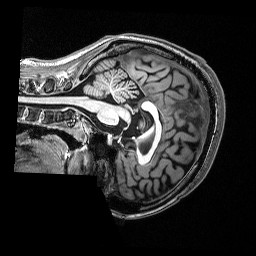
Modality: T1w
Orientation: sagittal
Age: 22
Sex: female
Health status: healthy
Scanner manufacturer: siemens
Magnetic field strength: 3 T
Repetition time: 2.53 s
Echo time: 0.00339 s